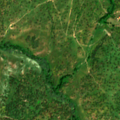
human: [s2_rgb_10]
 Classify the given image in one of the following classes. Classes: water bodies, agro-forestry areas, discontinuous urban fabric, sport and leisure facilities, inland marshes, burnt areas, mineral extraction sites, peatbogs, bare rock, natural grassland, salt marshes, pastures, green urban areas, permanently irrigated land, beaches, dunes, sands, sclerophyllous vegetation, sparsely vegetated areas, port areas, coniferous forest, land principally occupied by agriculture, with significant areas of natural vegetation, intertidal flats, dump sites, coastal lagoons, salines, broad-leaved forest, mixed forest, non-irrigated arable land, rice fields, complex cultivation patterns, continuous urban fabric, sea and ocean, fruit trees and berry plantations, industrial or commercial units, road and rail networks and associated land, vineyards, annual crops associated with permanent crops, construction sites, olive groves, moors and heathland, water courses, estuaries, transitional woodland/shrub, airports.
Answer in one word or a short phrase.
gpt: continuous urban fabric